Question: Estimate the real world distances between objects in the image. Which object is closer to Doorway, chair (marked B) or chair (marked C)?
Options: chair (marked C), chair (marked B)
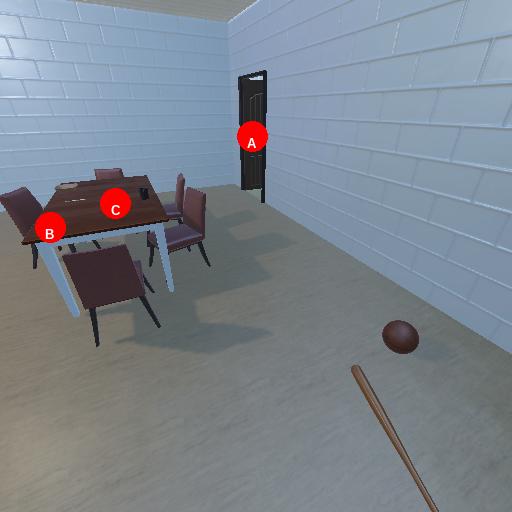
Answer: chair (marked C)